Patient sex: F
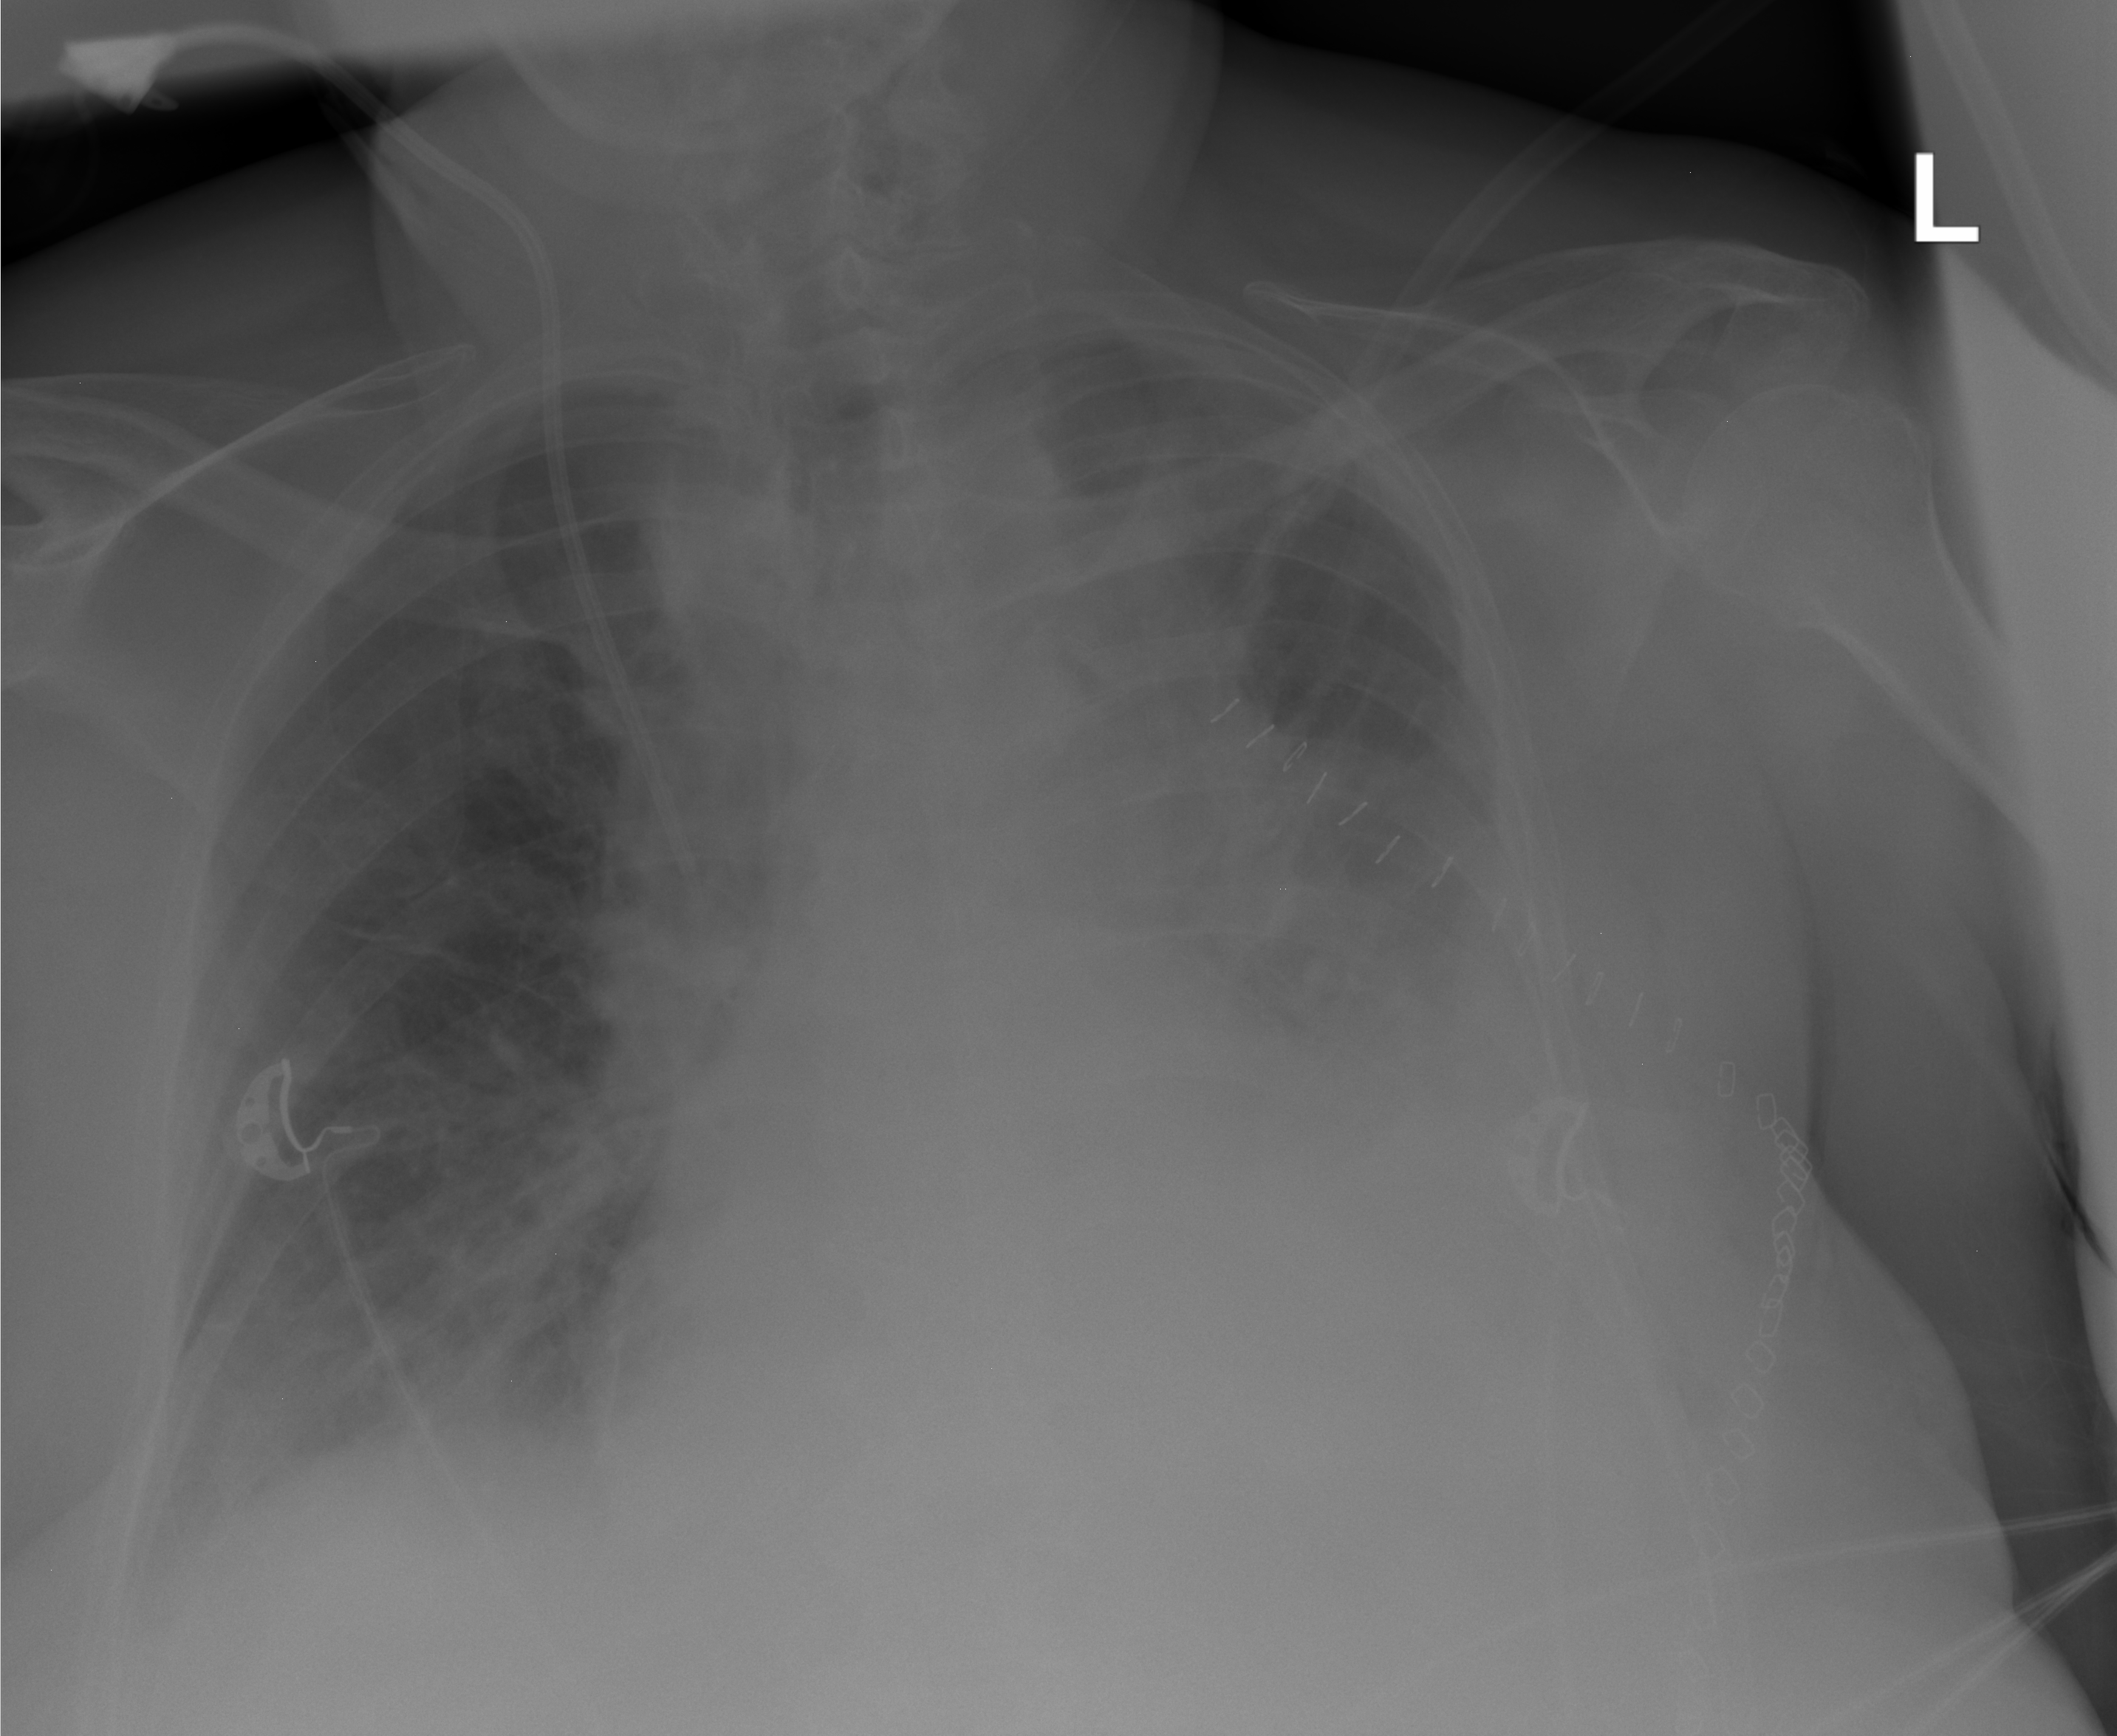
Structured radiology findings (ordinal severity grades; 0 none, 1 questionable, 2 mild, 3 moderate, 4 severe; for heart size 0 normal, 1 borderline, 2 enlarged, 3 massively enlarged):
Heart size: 2
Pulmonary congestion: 2
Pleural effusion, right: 2
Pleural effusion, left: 3
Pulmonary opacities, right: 0
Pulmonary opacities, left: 0
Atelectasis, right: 2
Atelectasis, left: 2